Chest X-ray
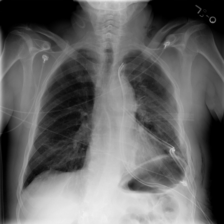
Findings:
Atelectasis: negative
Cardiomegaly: negative
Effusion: negative
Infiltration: negative
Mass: negative
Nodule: negative
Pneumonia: negative
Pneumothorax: negative
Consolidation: negative
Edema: negative
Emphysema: negative
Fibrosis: negative
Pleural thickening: negative
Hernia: negative